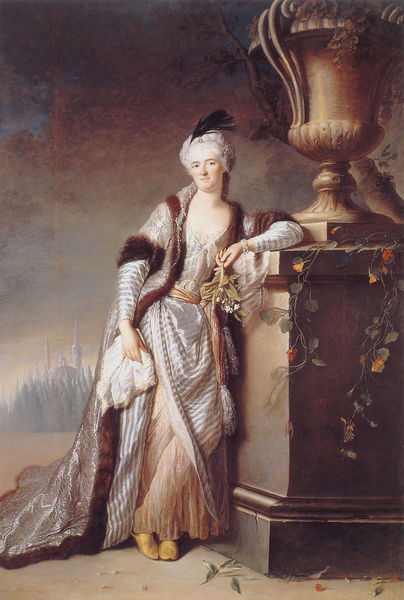
Titel: Sultana im Garten des Seraglio
Künstler: Jacques-André-Joseph Aved
Institution: Privatsammlung
Schlagwörter: berg, blätter, feder, stadt, frau, kleid, blick, rot, federn, portrait, wald, ranken, statue, vase, schuhe, podest, strauß, ranke, urne, reynolds, gelbe schuhe